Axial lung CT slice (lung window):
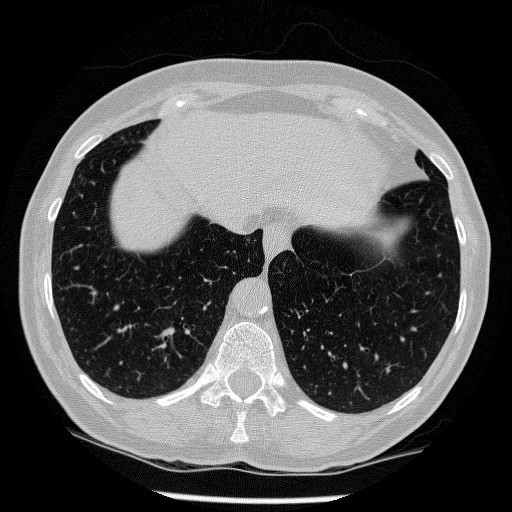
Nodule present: no